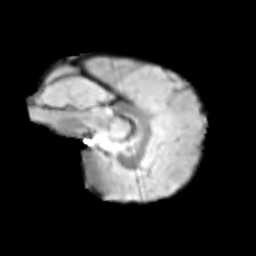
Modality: T2w
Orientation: sagittal
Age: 9
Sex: female
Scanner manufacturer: siemens
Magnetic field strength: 3 T
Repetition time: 3.8 s
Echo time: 0.07 s